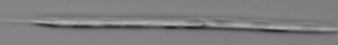
Label: Rhizosolenia